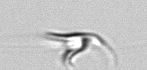
Label: Chrysochromulina_lanceolata